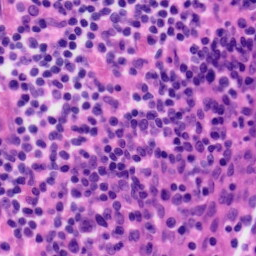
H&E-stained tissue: Tonsil